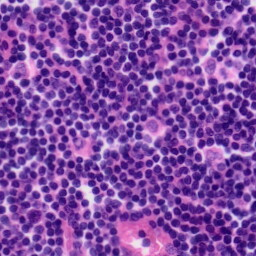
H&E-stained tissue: Tonsil